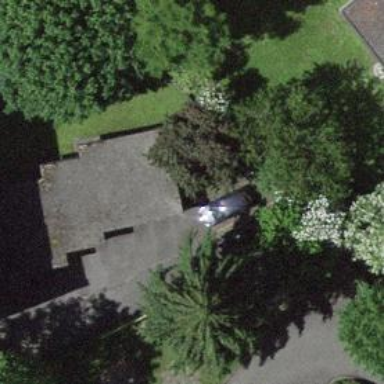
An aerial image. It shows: Group of garages.